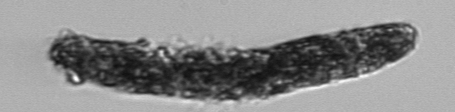
Label: fecal_pellet